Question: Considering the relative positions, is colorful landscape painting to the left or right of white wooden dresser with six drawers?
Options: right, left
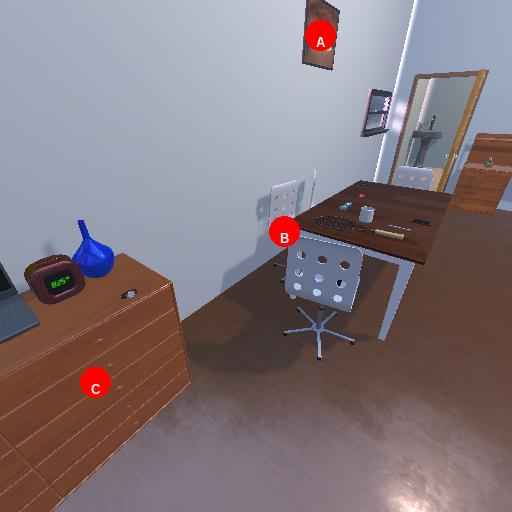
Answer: right